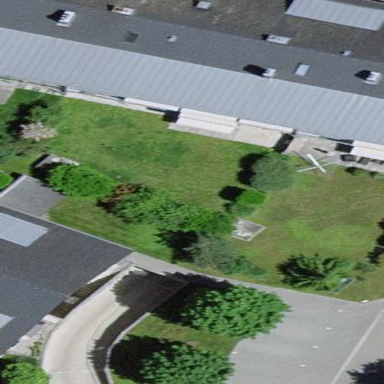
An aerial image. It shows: Residential building.